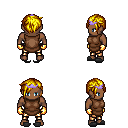
a pixel art fantasy rpg character, male body template, human, dark skin, brown tunic, gold greaves, blonde pixie cut hairstyle, purple tiara, gold gloves, gray slippers, four views (front, back, left, right), 2x2 character sprite sheet, small pixel art, hard edges, no anti-aliasing